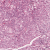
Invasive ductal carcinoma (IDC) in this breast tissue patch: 0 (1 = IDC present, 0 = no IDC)